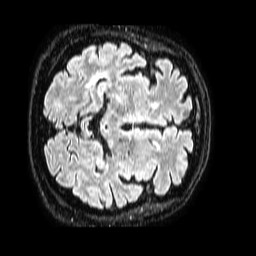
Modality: FLAIR
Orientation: axial
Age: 65
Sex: male
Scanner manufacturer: philips
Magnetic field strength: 1.5 T
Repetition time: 4.8 s
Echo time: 0.3 s